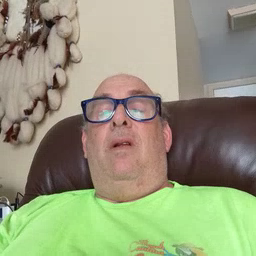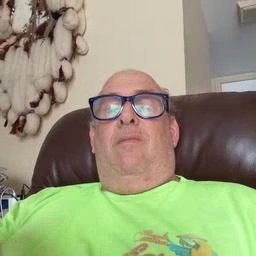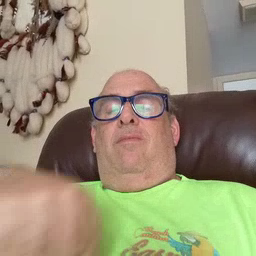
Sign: zipper